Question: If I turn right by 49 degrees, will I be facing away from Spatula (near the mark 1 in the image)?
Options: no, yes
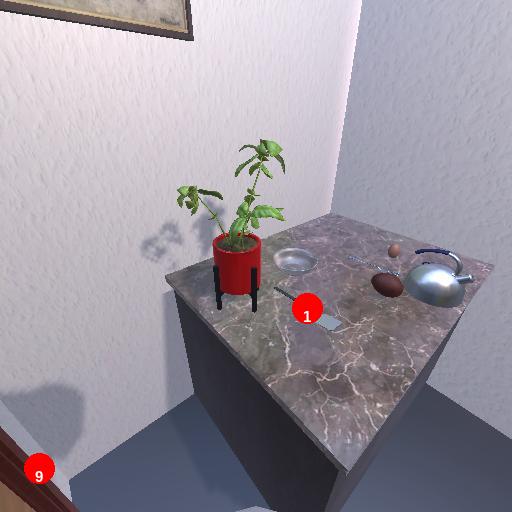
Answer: no